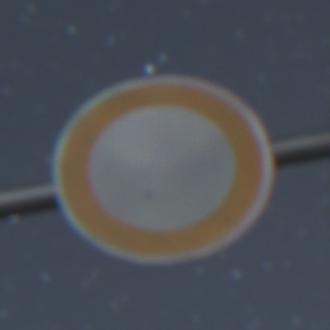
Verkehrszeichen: VerbotFahrzeugeAllerArt
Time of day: Night
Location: Outdoor (Nature)
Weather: Clear
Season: NotSpecified
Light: Natural